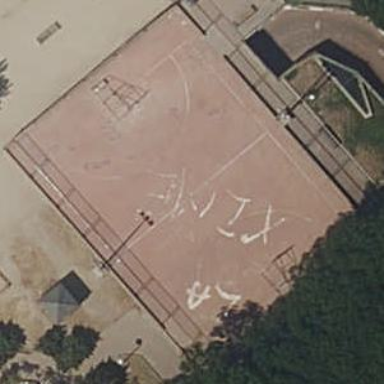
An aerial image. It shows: Basketball court in the leisure land pitch.